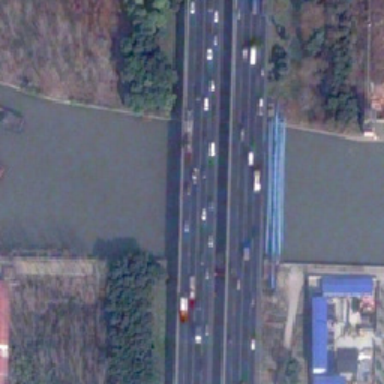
The six bridges were crowded with haste .